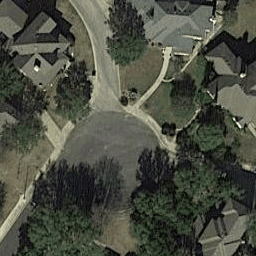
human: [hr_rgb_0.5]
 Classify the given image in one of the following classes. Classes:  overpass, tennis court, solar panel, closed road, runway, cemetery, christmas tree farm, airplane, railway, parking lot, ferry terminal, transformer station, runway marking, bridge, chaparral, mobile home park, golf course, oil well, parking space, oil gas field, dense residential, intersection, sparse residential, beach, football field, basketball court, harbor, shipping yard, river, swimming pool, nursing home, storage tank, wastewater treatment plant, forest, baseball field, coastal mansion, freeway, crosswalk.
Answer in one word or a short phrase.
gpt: closed road